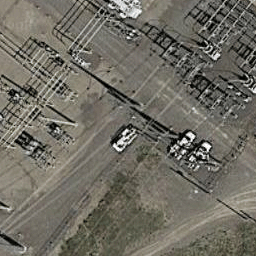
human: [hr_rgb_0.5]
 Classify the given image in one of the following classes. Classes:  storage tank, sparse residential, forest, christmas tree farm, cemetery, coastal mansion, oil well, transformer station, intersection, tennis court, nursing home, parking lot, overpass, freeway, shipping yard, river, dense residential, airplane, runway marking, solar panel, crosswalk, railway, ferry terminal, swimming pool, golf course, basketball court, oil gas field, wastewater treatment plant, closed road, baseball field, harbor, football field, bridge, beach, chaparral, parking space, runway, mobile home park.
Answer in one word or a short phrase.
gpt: transformer station